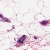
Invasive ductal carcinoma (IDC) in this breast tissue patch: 0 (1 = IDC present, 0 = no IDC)